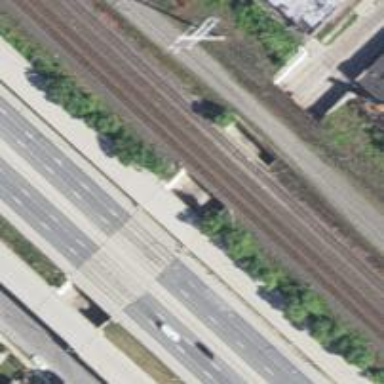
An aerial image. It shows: Bridge over railway siding.